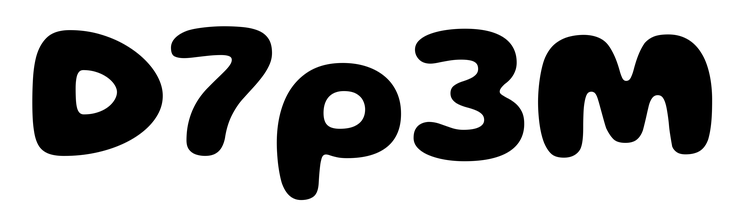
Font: Gluten_Bold